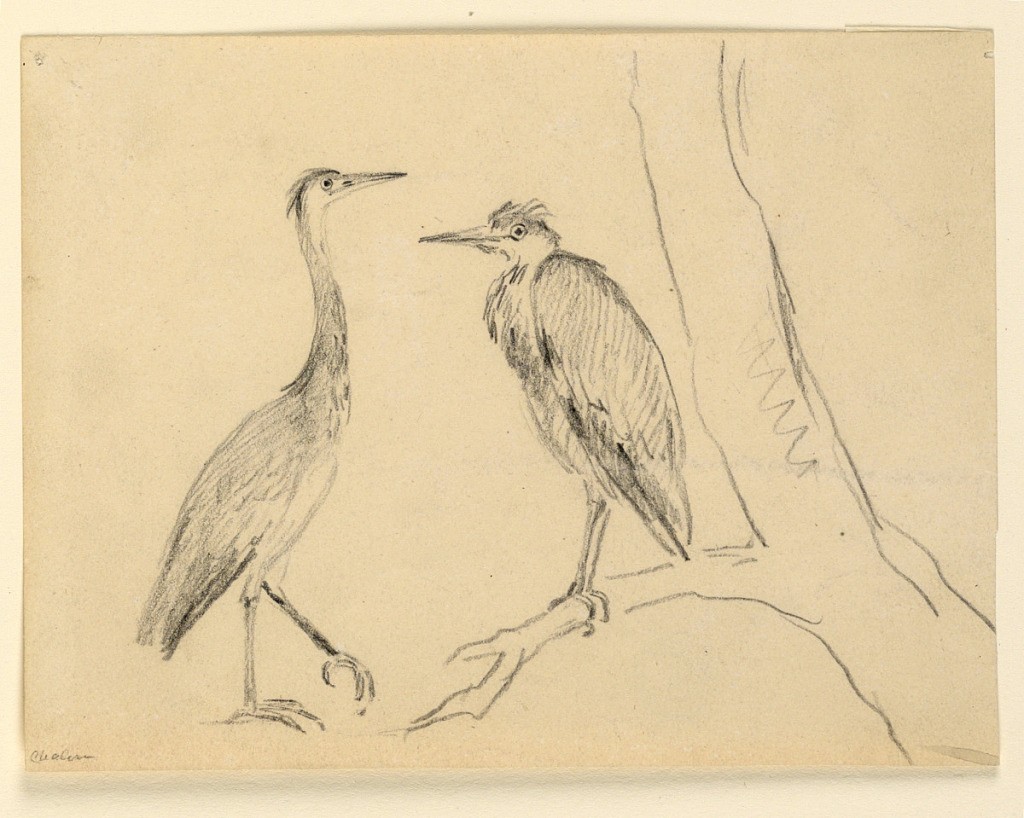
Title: Study of Two Herons
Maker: Henry Bernard Chalon, English, 1770 - 1849
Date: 1820–1849
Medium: Black crayon on paper
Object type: Drawing
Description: One is shown at left, in profile turned toward right and walking. The other stands upon a branch of a tree.